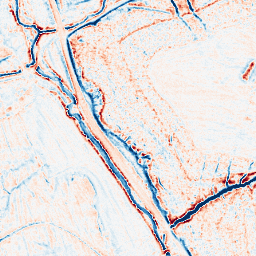
Category: edge_preserving
Decomposition family: anisotropic_diffusion
Decomposition parameters: iterations: 10
kappa: 100
gamma: 0.2
Upsampling method: sinc_blackman
Upsampling parameters: scale: 8
kernel_size: 16
Upsampling scale: 8